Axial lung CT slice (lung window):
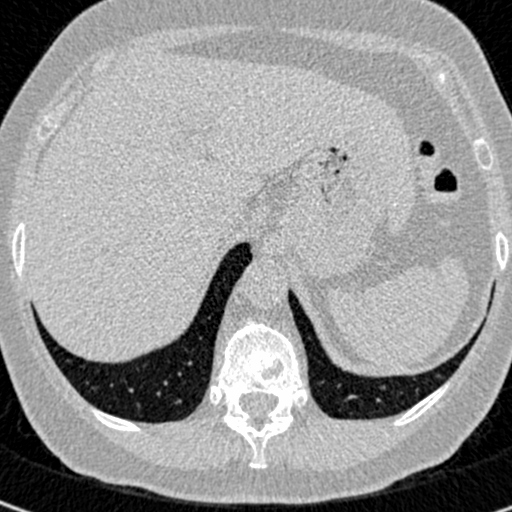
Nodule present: no